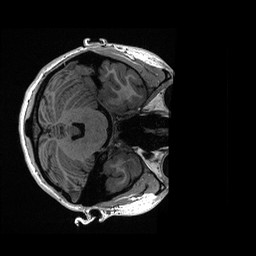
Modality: T1w
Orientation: axial
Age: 20
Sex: female
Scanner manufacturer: ge
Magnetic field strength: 3 T
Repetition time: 0.006952 s
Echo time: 0.00292 s